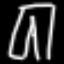
Label: pants